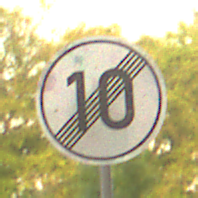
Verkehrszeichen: EndeGeschwindigkeit10
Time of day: SunriseSunset
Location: Outdoor (RoadRail)
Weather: Clear
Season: NotSpecified
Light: Natural